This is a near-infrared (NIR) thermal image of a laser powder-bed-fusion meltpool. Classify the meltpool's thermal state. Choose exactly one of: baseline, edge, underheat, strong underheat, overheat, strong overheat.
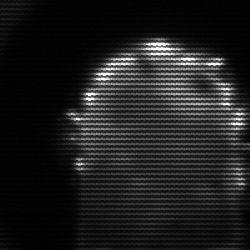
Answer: baseline